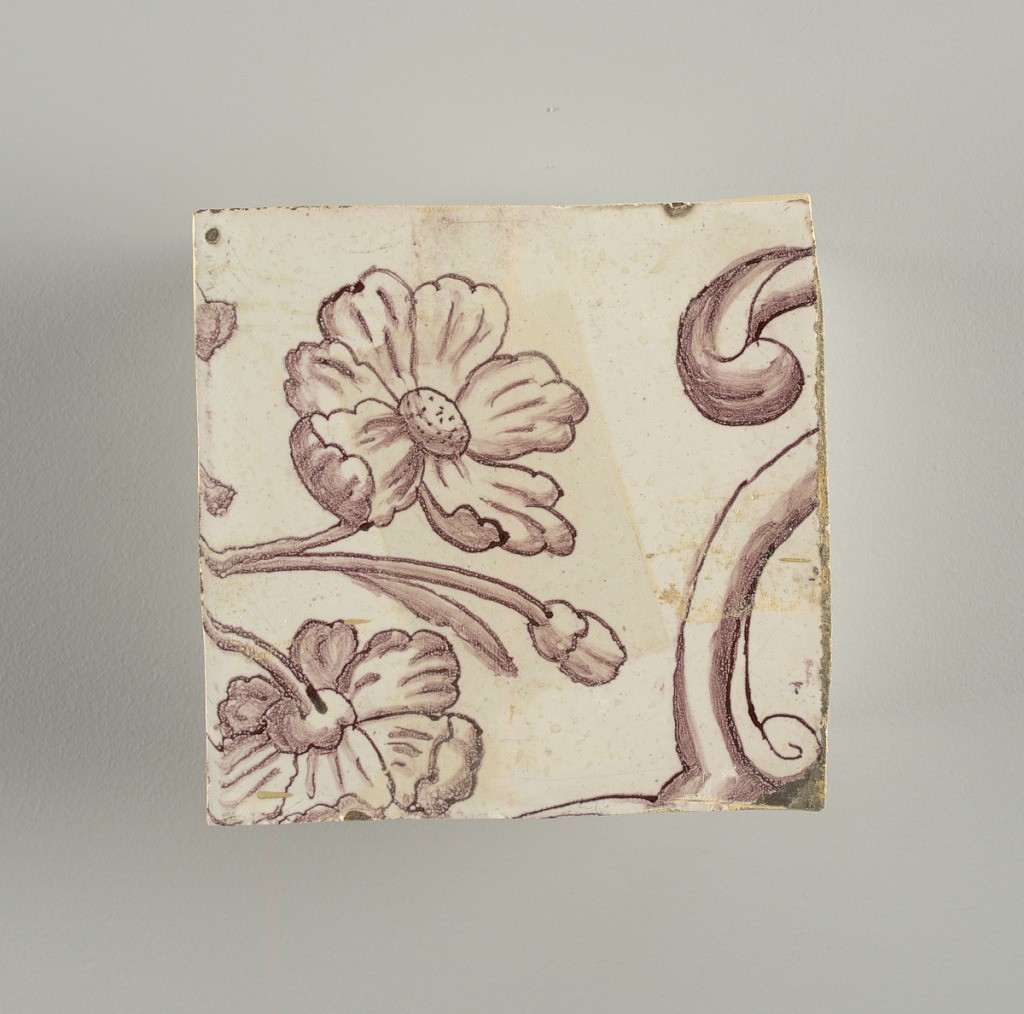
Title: Wall facing
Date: ca. 1725
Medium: Tin-glazed earthenware, underglaze
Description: Horizontal rectangle.  Thirty-seven tiles wide and twenty-one high with opening for door or window nineteen and one-half tiles high and twelve wide.  To left and right of opening, centered canopy above. Left, woman representing Hope, right, a sculputure urn.  Centered above opening, a mascaron.  Arabesque design of foliage.